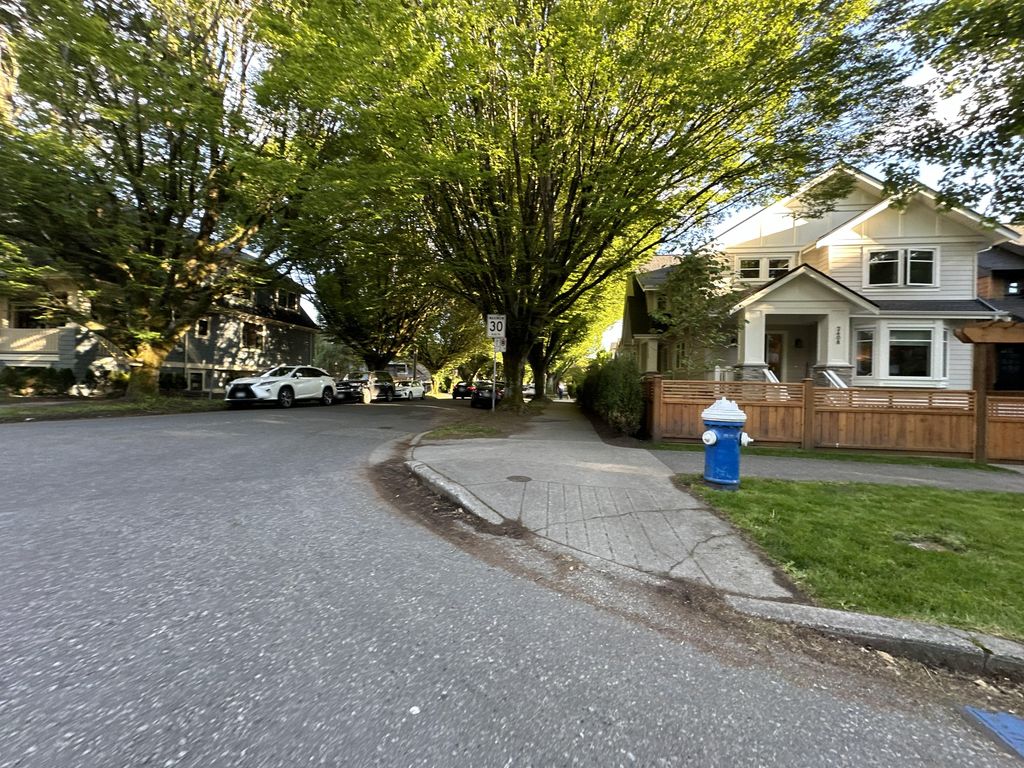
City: vancouver